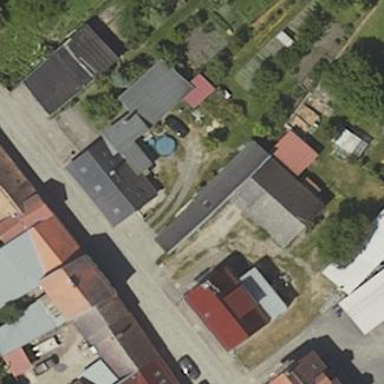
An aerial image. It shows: Shed building.